Interaction volume radius: 5 \u00c5
Interaction volume height: 15 \u00c5
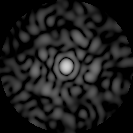
Disorder parameter: 0.8422